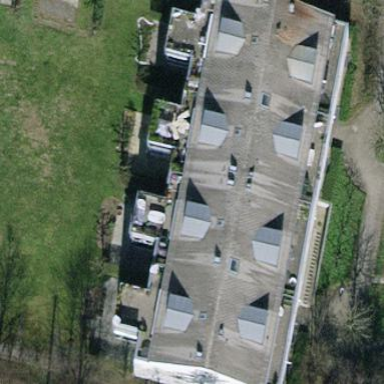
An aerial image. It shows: Gabled roof tile building made up of apartments.